Question:
I've 72 table files and each one of them has 9 columns in it. Their names are something like this
- - - - - - - -
I want to combine all these files to create one big file and I used the following code to do this but it's not working properly:
'''
import csv
import glob
tmpFile = 'file Name'
path = 'file path'+tmpFile
outputfile = open(path, "a")
for filename in glob.glob('/home/bin/ARES/*.ares'):
with open(filename) as f:
content = f.readlines()
for line in content:
outputfile.write(line)
'''
Can anyone please help me out of this?
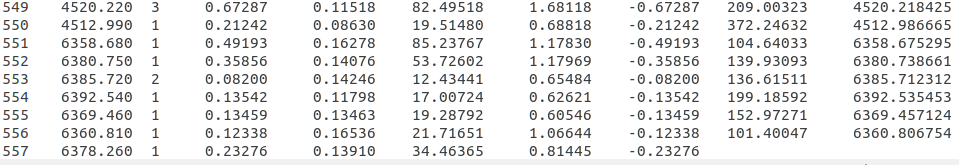
Answer: If you are using linux or any other unix based operating system, why not try:
'''
cat txt_*.ares > newfile
'''